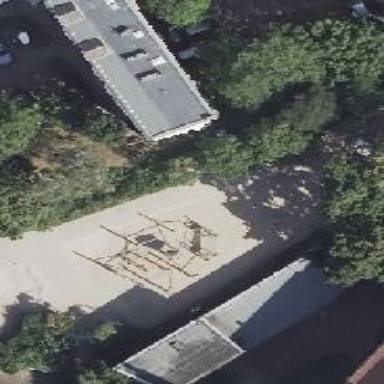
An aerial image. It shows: Playground with various play structures.